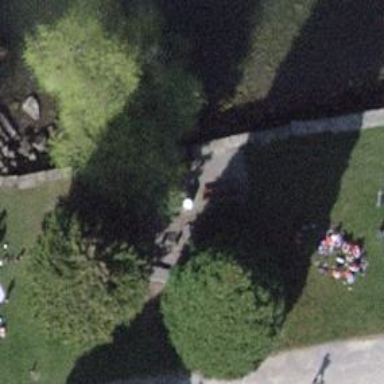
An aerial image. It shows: Brown bench.